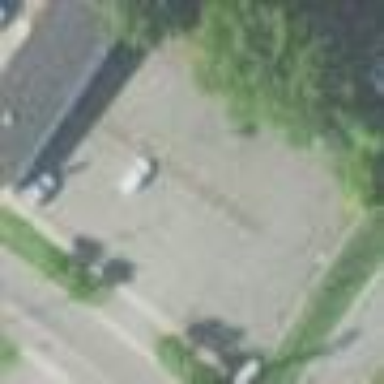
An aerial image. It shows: Parking area with surface.